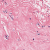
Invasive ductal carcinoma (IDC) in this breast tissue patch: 0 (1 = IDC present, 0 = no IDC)